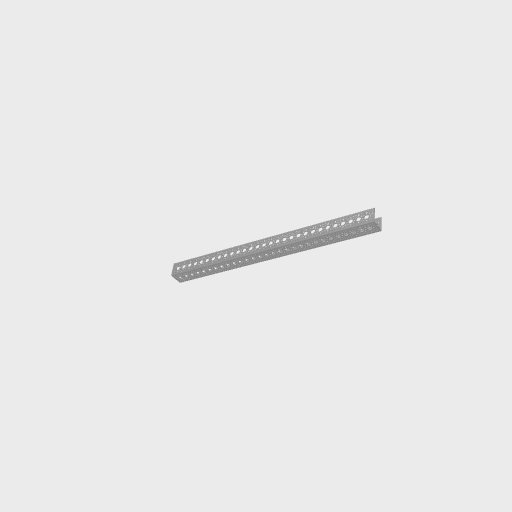
Part: UChannel29H